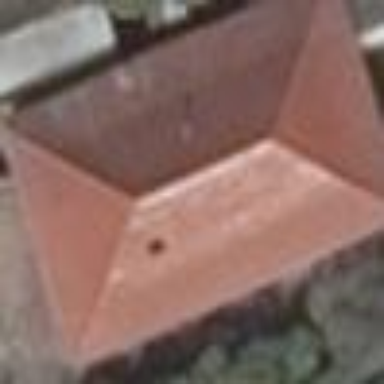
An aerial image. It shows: House with hipped roof. The roof is oriented along the building.